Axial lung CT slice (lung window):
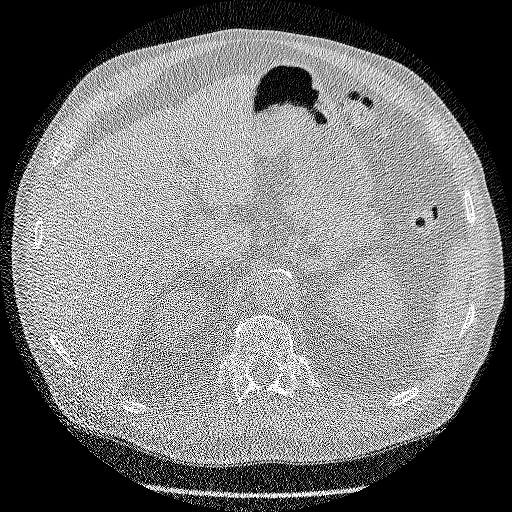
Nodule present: no